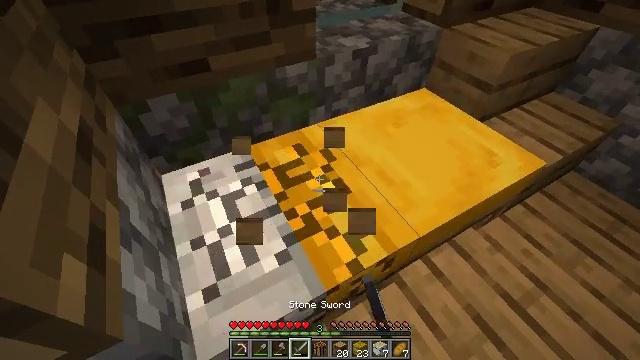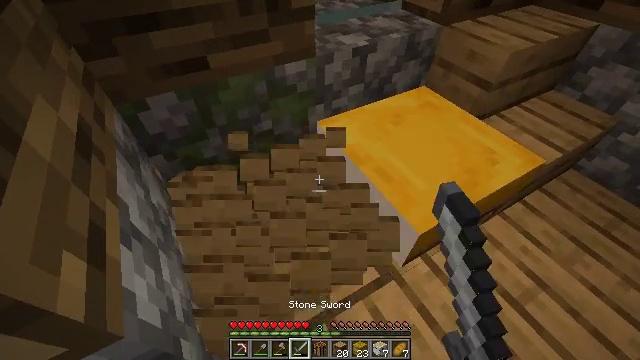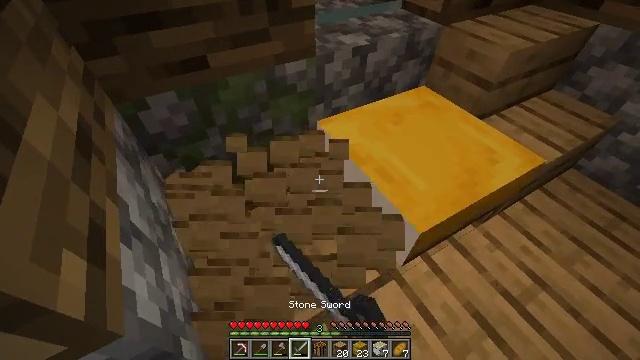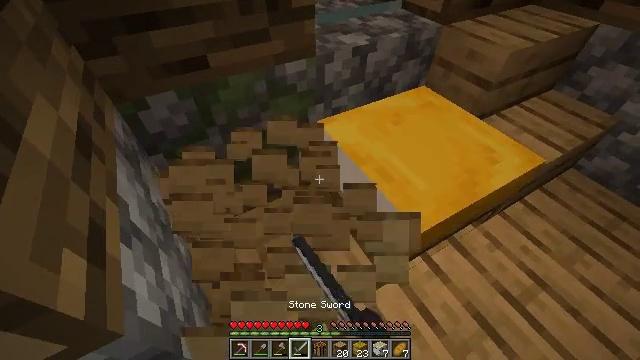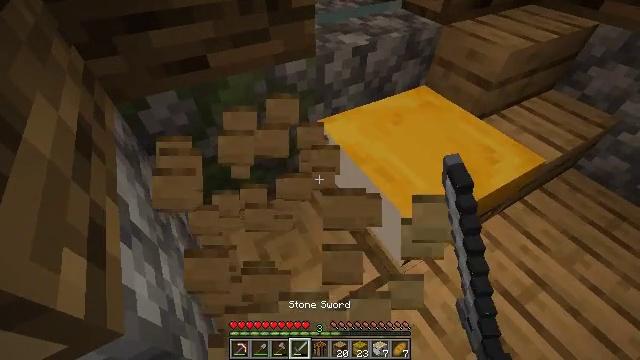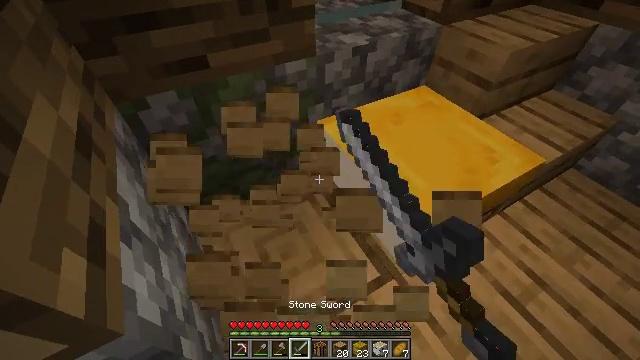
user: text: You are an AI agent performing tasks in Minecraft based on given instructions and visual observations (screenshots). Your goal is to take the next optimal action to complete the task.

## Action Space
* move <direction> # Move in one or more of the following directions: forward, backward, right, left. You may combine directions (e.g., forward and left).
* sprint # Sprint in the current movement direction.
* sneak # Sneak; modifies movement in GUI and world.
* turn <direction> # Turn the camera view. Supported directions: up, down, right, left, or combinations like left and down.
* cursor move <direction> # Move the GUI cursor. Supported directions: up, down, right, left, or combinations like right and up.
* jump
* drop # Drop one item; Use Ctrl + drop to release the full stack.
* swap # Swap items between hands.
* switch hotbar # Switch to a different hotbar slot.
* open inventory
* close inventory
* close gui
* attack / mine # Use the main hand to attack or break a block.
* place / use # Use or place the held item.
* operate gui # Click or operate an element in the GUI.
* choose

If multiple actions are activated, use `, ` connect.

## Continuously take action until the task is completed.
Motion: motion action
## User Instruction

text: Gather the yellow bed by attacking it.
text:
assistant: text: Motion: attack / mine
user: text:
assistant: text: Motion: attack / mine
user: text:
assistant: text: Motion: attack / mine
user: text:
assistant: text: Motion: attack / mine
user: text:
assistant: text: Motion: attack / mine
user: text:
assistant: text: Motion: attack / mine